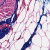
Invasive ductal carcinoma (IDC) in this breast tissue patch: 0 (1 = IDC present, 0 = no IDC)